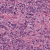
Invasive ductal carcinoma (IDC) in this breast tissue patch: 1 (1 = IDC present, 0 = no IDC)